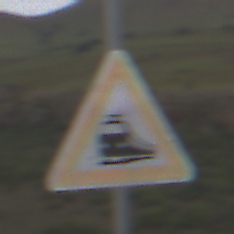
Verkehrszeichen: Bahnuebergang
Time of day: Midday
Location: Outdoor (Nature)
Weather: Overcast
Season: NotSpecified
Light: Natural